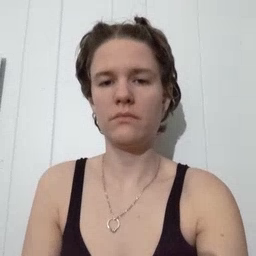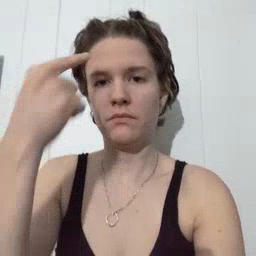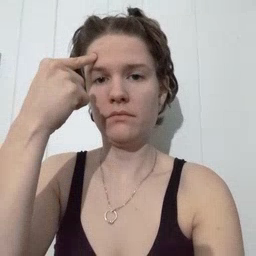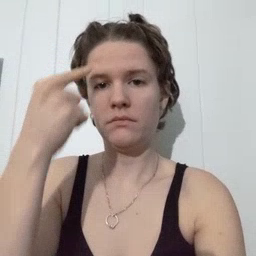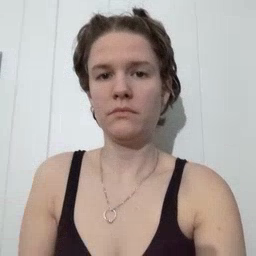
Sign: think